Question: I have a jquery menu which is displayed when user clicks a link. The problem is, no matter what I try, part of the menu gets cut off when it doesn't fit into original frame. Is it possible at all to do it?
Below is a screenshot to better illustrate my issue:

z-index option doesn't have any effect on frame tags.
Please don't suggest to move away from frames, this is and old app (10+ years), and I can't change it.
Thanks,
Roman
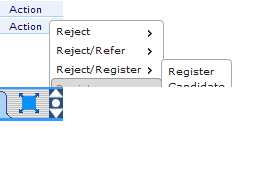
Answer: You can't overflow outside of the frame you're limited to. One approach to this is trying to adjust the menus to detect if the submenu will overflow the page, to anchor the bottom of the menu instead of the top. Much like the context menu if you try to right click close to the bottom of a web page.